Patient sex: F
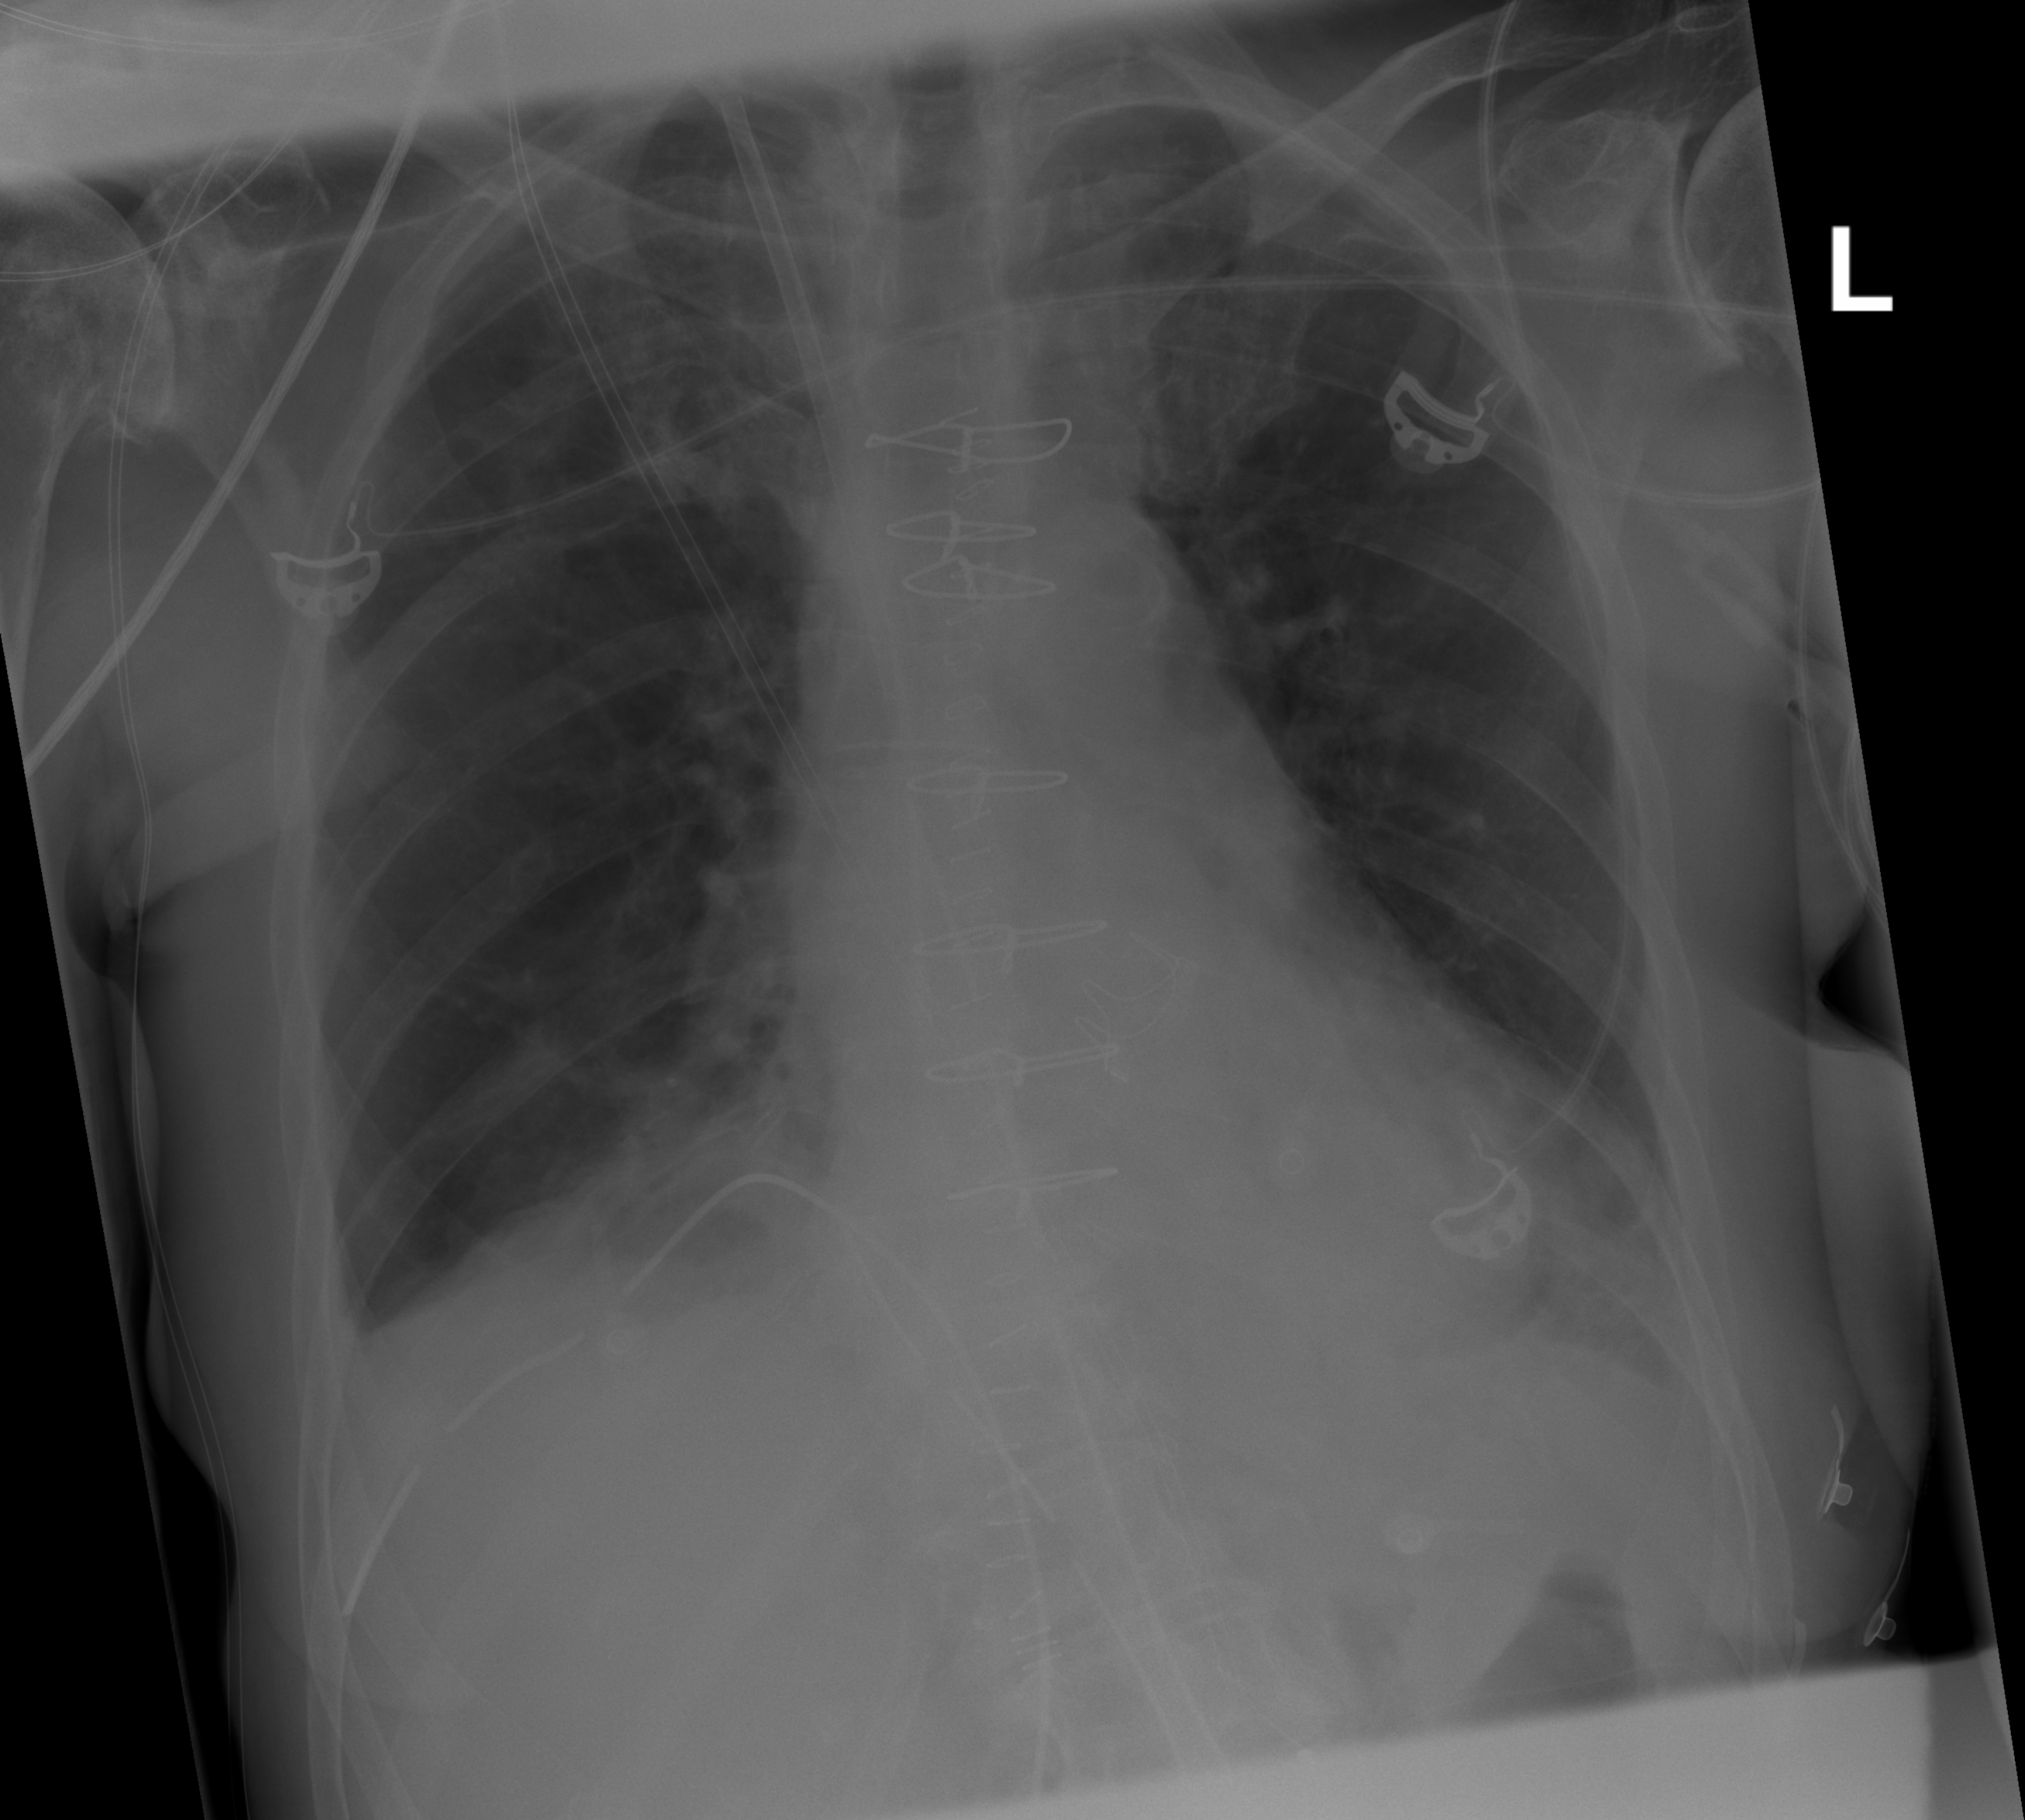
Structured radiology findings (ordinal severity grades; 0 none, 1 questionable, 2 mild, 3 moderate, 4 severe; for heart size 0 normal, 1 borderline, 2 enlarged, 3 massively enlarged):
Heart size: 0
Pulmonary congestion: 0
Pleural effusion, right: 1
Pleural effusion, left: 0
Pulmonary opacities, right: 3
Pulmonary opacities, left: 0
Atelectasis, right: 2
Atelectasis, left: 2